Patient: sex M, age 60
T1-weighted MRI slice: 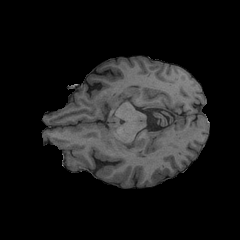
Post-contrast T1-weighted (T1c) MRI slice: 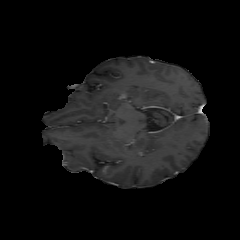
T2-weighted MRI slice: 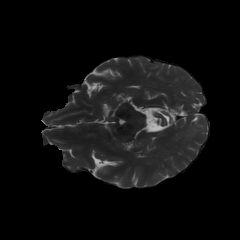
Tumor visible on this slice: yes
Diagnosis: Glioblastoma, IDH-wildtype
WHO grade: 4